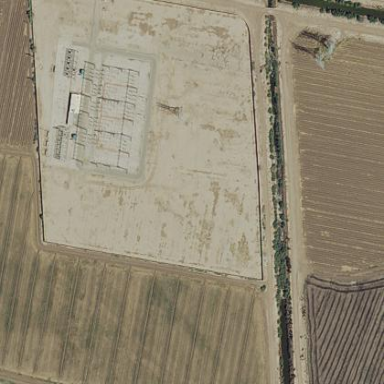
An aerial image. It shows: Outdoor transmission substation.